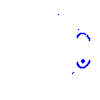
Particle: pion